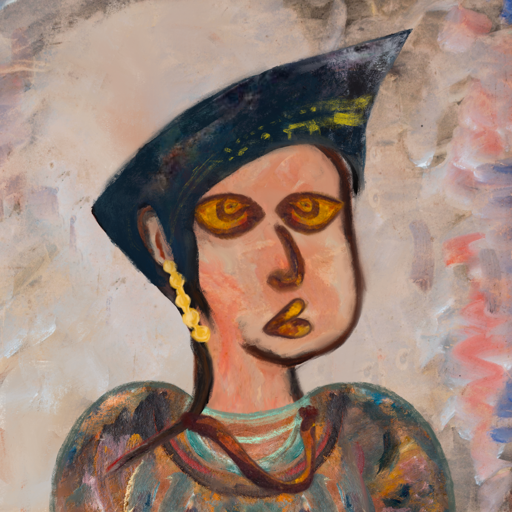
Background: Roy_Bahadur, Head And Neck Side: Roy_Bahadur, Face Side: Comrade, Bust: Boggyland, Hair Side: Blank, Head Accessory: Irani, Second Necklace: Comrade, Necklace: Blank, Baby: Blank